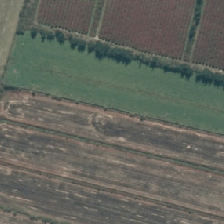
Land cover: shortrotation_cropland